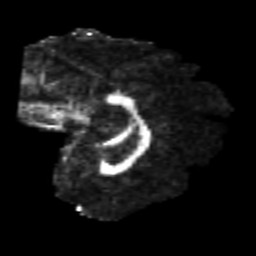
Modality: FA
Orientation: sagittal
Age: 22
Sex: female
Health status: healthy
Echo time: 0.074 s